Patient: sex M, age 48
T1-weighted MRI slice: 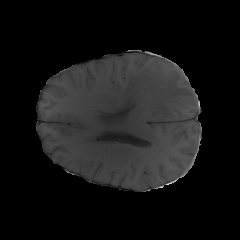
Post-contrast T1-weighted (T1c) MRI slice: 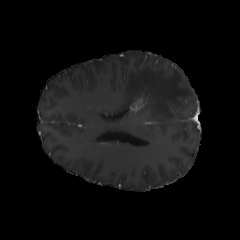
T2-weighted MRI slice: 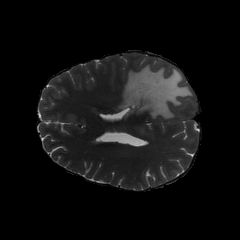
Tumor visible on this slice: yes
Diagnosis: Glioblastoma, IDH-wildtype
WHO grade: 4